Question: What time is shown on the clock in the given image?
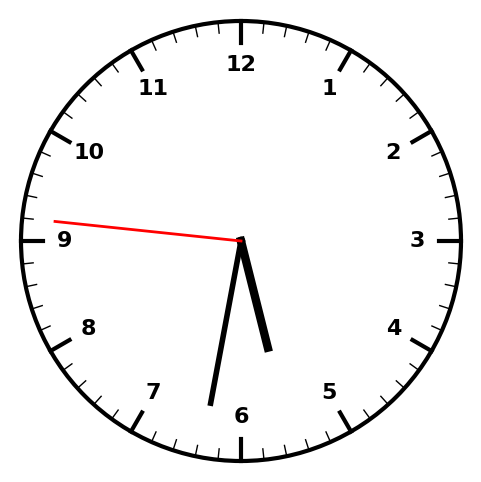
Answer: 05:31:46